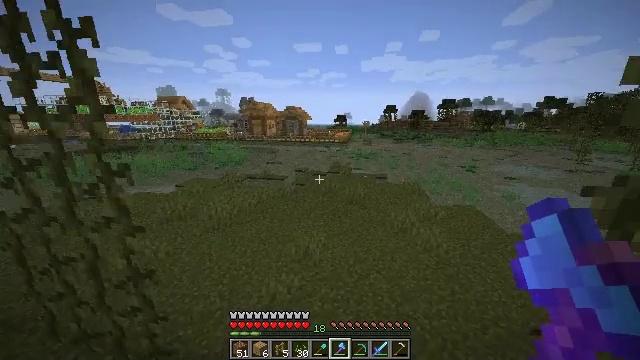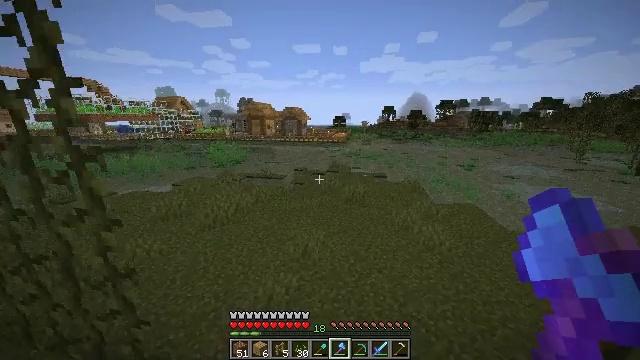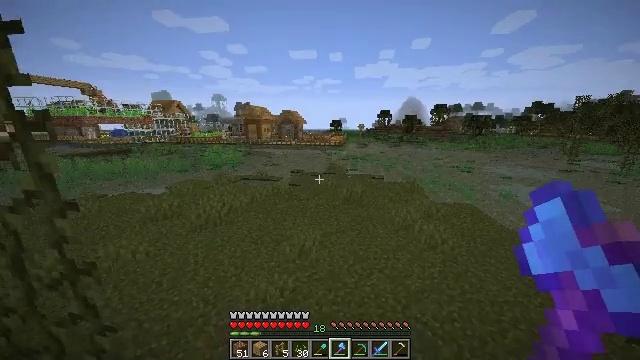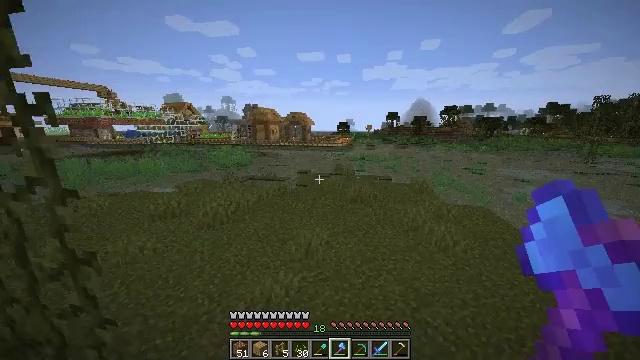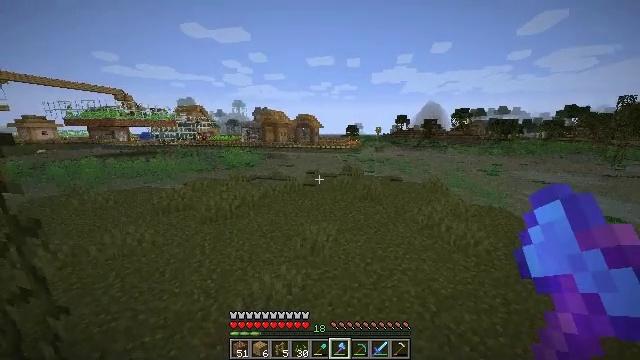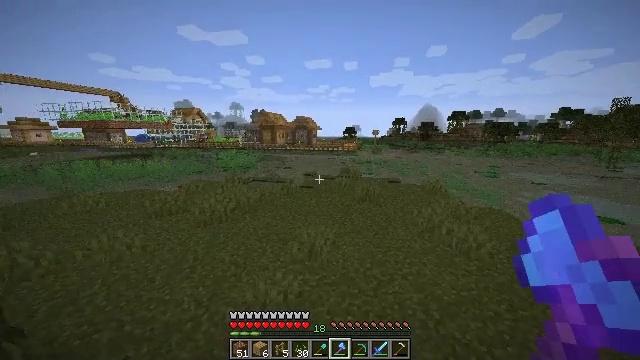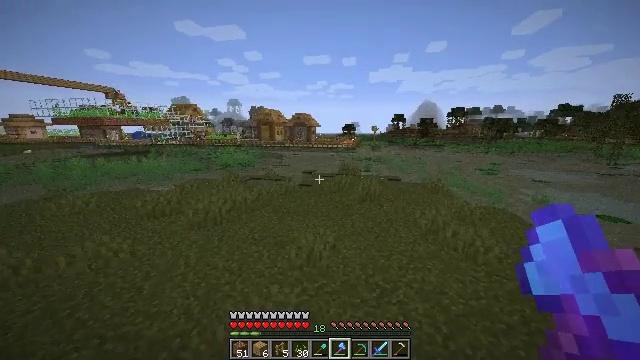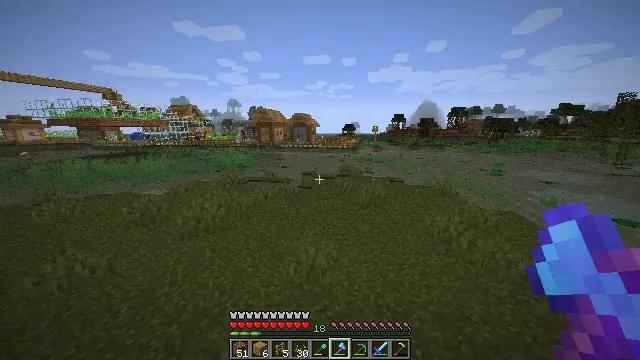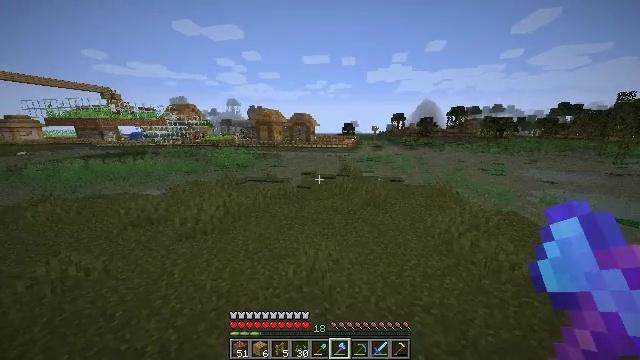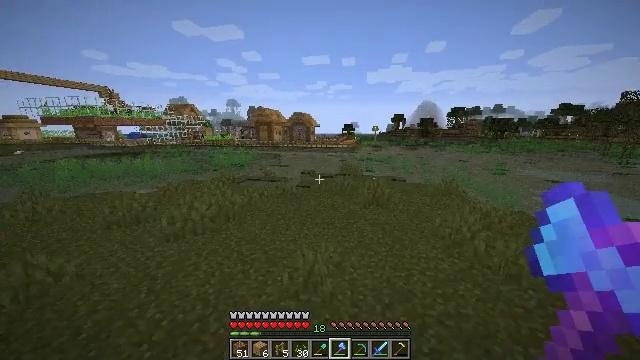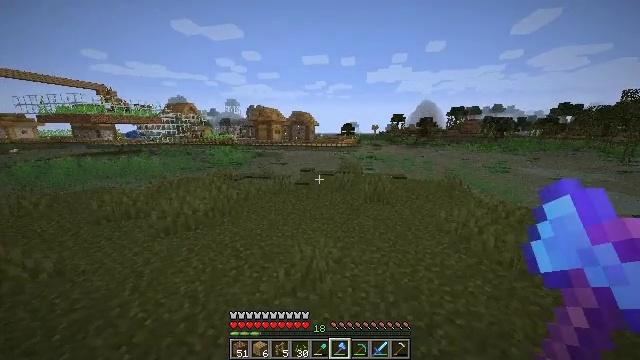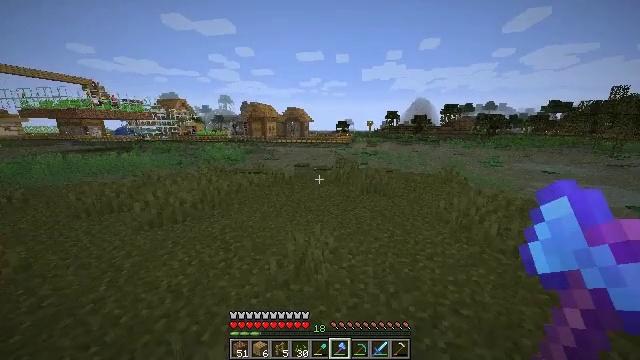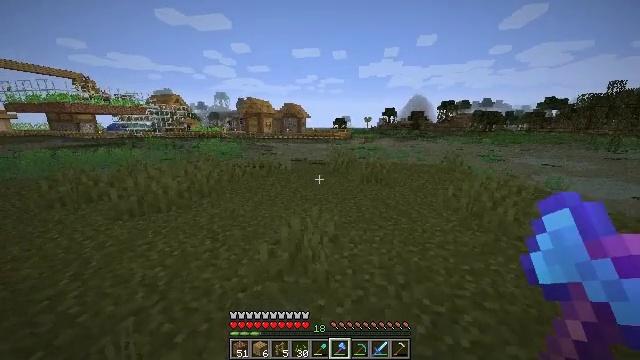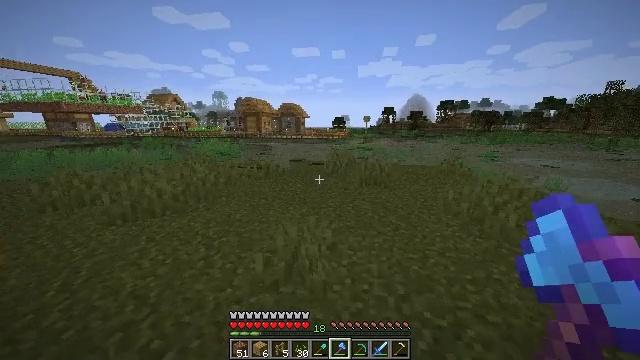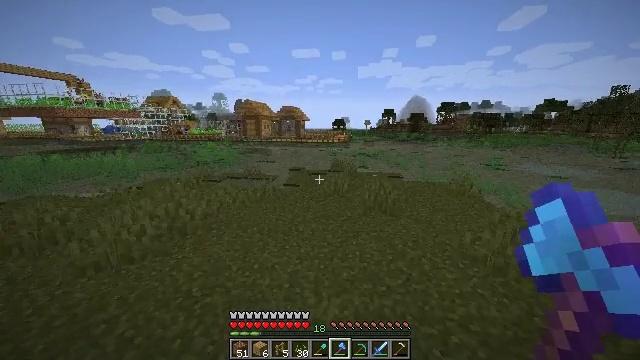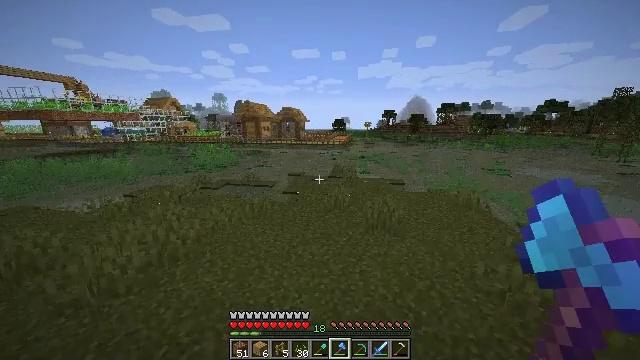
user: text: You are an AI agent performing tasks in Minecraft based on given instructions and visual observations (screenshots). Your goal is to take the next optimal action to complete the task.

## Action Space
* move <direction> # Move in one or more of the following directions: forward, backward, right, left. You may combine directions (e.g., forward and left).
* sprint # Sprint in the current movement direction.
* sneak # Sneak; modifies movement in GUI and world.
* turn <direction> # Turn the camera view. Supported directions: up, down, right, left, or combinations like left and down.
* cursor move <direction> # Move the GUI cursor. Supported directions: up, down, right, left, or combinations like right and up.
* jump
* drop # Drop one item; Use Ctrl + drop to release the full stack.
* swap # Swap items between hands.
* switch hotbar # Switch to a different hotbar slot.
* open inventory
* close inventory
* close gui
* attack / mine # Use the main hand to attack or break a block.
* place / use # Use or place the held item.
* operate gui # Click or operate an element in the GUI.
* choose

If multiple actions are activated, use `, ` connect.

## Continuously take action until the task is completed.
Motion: motion action
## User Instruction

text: Break down the oak fence.
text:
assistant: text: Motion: move forward
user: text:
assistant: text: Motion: move forward, sprint, turn up
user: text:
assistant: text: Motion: move forward, sprint, turn left
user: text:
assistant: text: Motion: move forward, sprint, turn left and up
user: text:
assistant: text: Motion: move forward, sprint
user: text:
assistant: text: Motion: move forward
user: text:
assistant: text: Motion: move forward
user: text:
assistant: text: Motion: move forward
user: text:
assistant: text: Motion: move forward
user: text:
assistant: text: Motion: move forward
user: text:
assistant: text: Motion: move forward, turn right, jump
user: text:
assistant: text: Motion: move forward, jump
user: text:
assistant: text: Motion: move forward, jump
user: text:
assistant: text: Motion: move forward, jump
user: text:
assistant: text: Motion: move forward, jump
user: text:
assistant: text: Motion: move forward, jump
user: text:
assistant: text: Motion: move forward, jump
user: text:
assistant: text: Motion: move forward, jump
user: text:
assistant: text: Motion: move forward, jump
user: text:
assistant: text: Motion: move forward, jump
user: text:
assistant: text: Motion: move forward, jump
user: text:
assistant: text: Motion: move forward, jump
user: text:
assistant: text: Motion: move forward, sprint, jump
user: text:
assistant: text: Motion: move forward, sprint, jump
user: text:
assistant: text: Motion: move forward, sprint, turn right, jump
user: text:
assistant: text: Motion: move forward, sprint, turn right and down, jump
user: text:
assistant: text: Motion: move forward, turn right and down, jump
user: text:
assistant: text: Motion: move forward, turn right and down, jump
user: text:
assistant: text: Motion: move forward, turn right and down, jump
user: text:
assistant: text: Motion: move forward, turn down, jump